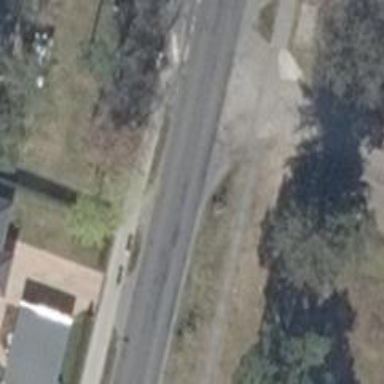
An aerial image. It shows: Secondary road with separate sidewalks on both sides. The road has asphalt surface.